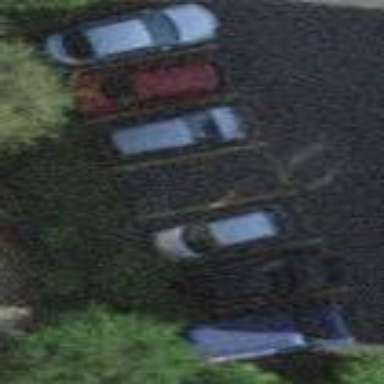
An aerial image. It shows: Parking area with surface.